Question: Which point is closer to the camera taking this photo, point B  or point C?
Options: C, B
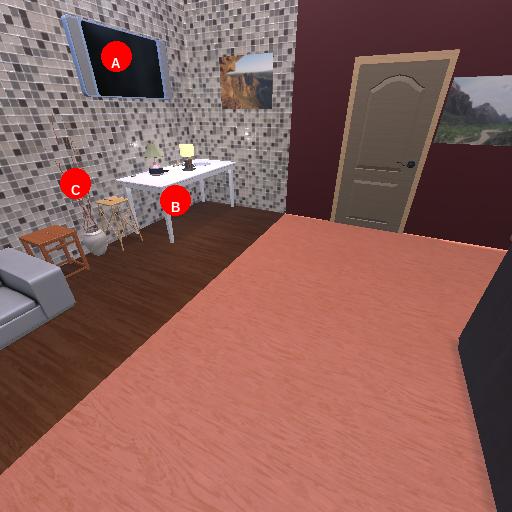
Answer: C